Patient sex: F
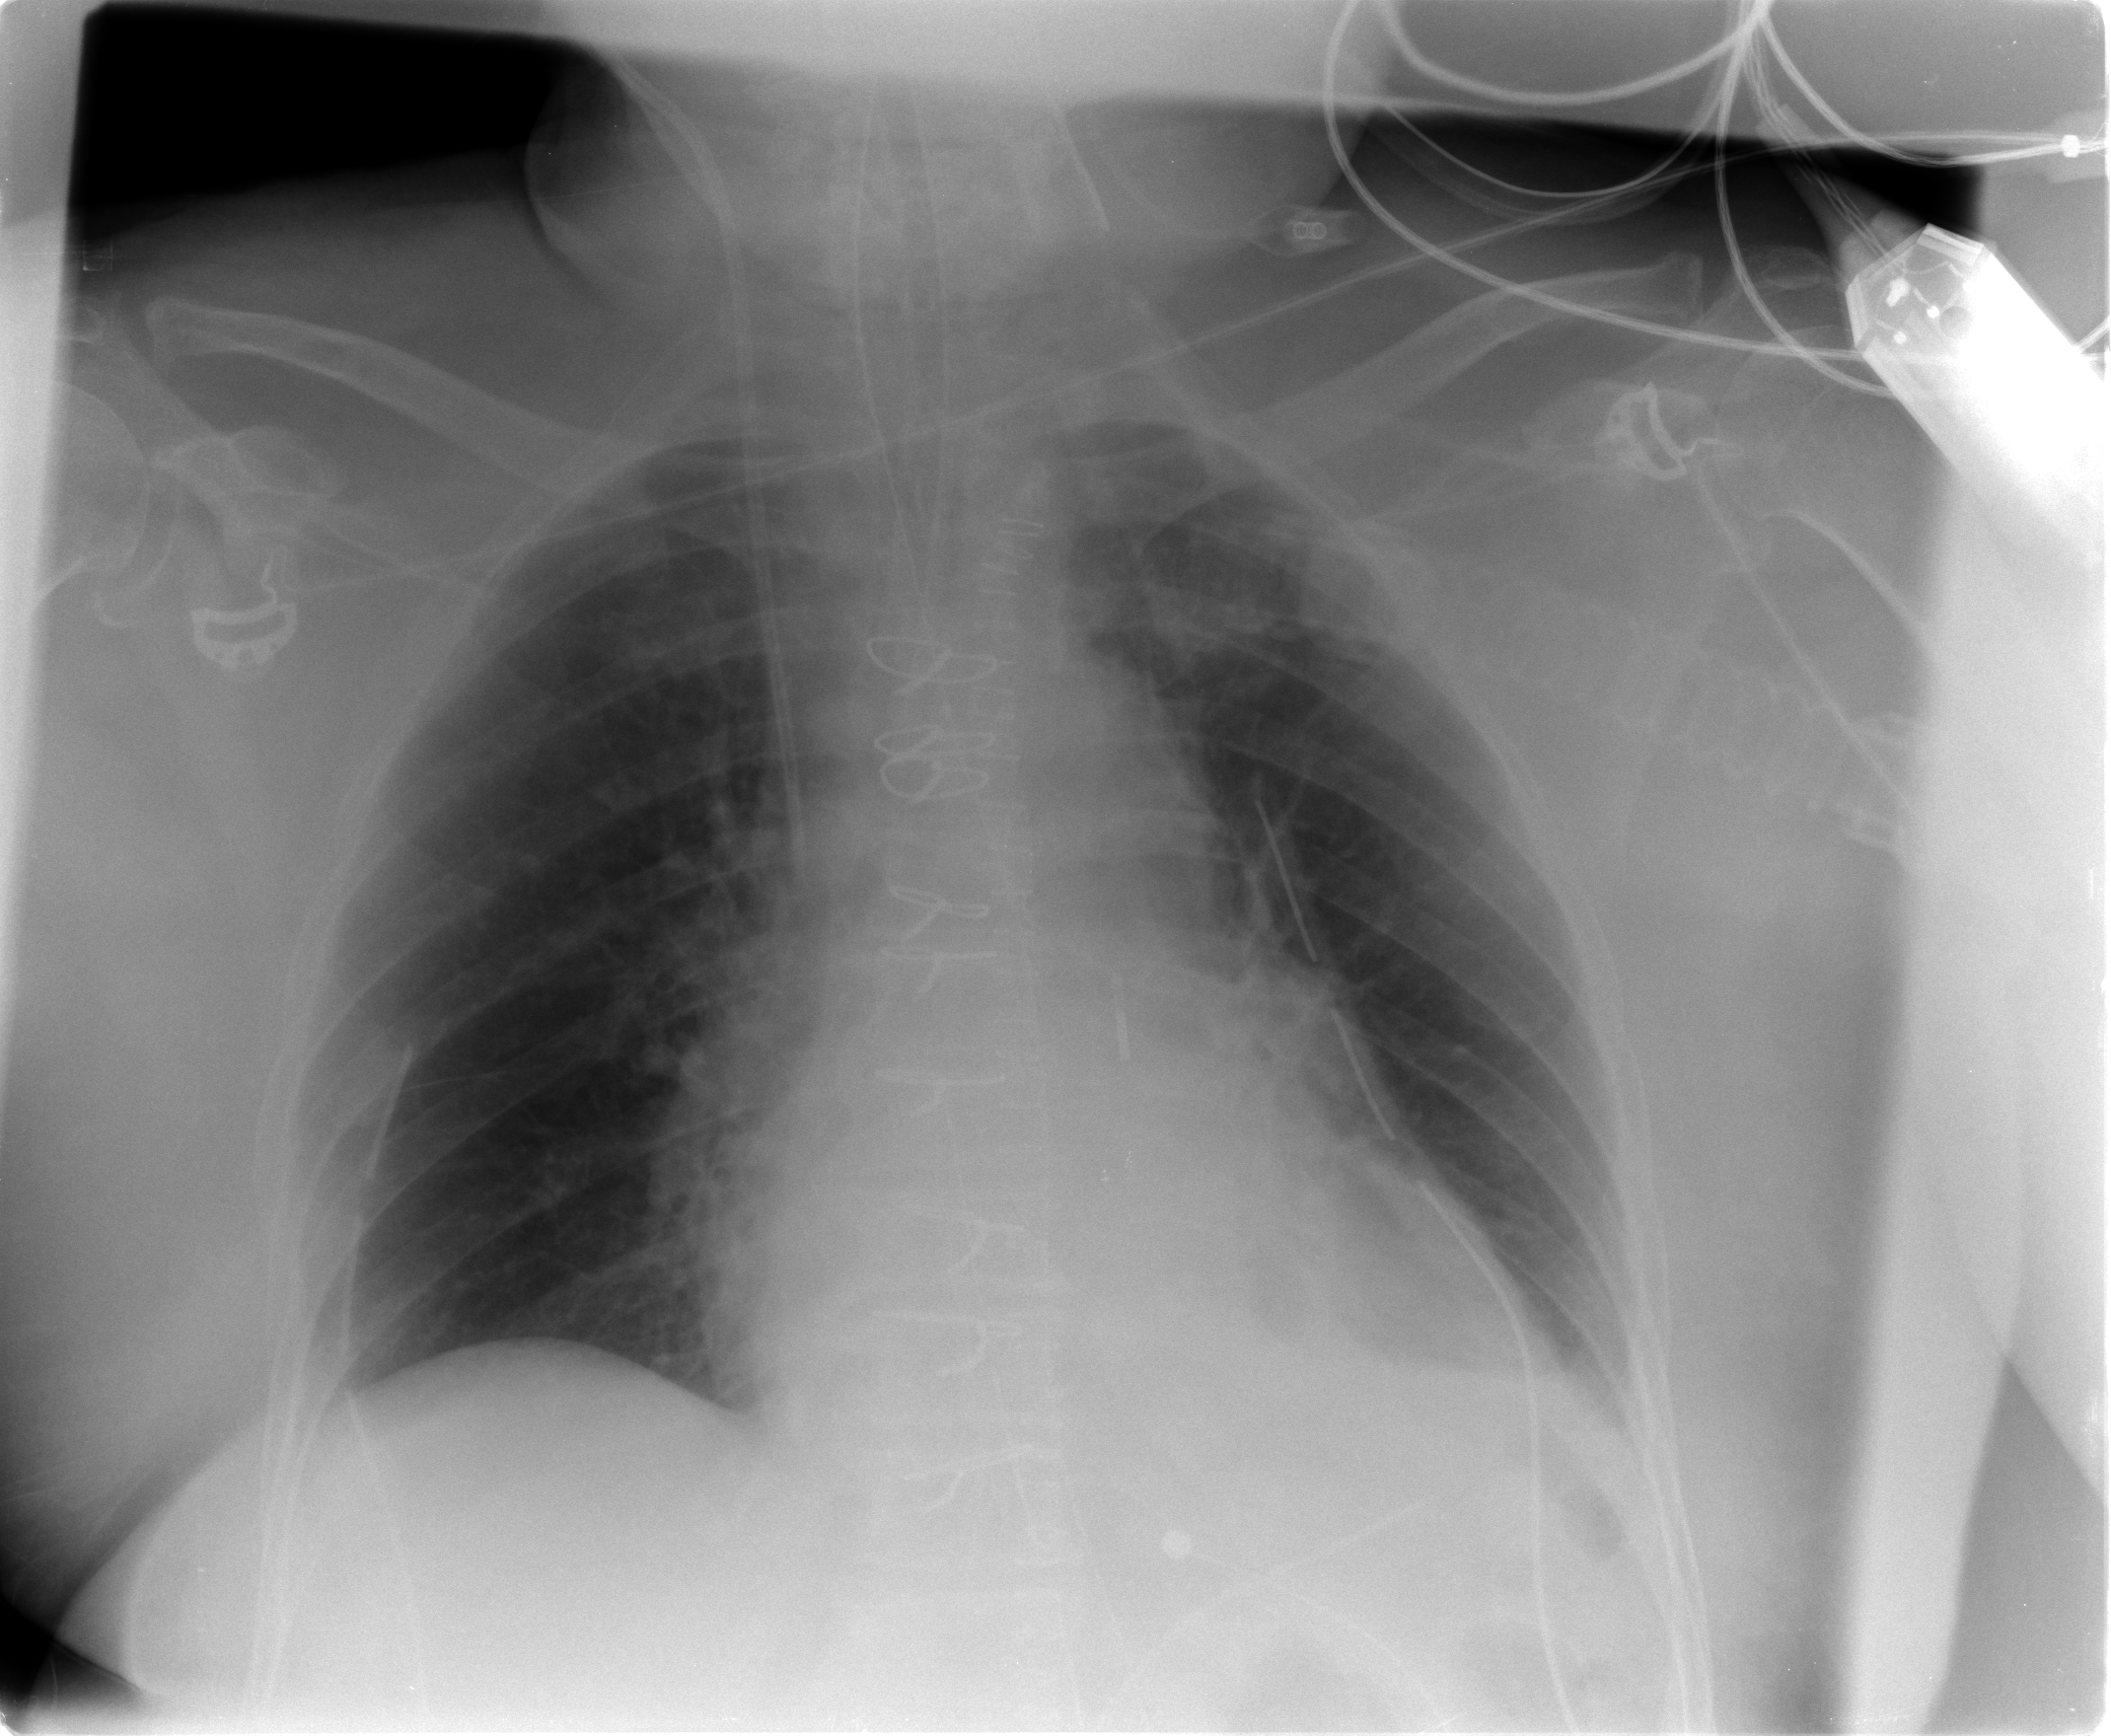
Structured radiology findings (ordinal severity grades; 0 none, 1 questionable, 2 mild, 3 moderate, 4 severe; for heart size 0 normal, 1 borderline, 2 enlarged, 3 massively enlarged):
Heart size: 0
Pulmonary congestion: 0
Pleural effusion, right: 0
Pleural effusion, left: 2
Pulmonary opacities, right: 0
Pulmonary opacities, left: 0
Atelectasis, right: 0
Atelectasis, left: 0